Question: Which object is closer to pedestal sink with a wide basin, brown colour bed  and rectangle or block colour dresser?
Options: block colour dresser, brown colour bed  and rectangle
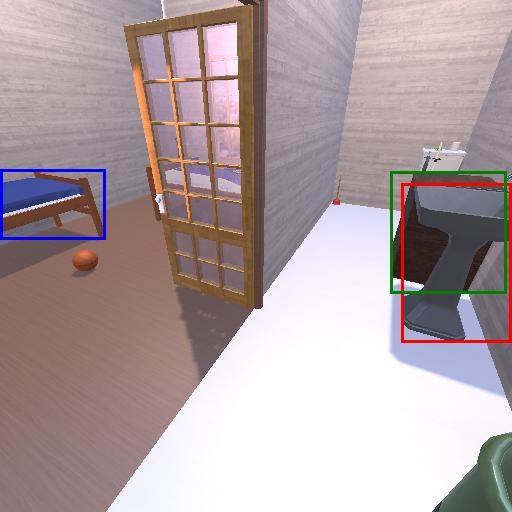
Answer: block colour dresser